Field crop: maize
Growth stage: 1
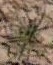
Species: salsola